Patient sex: M
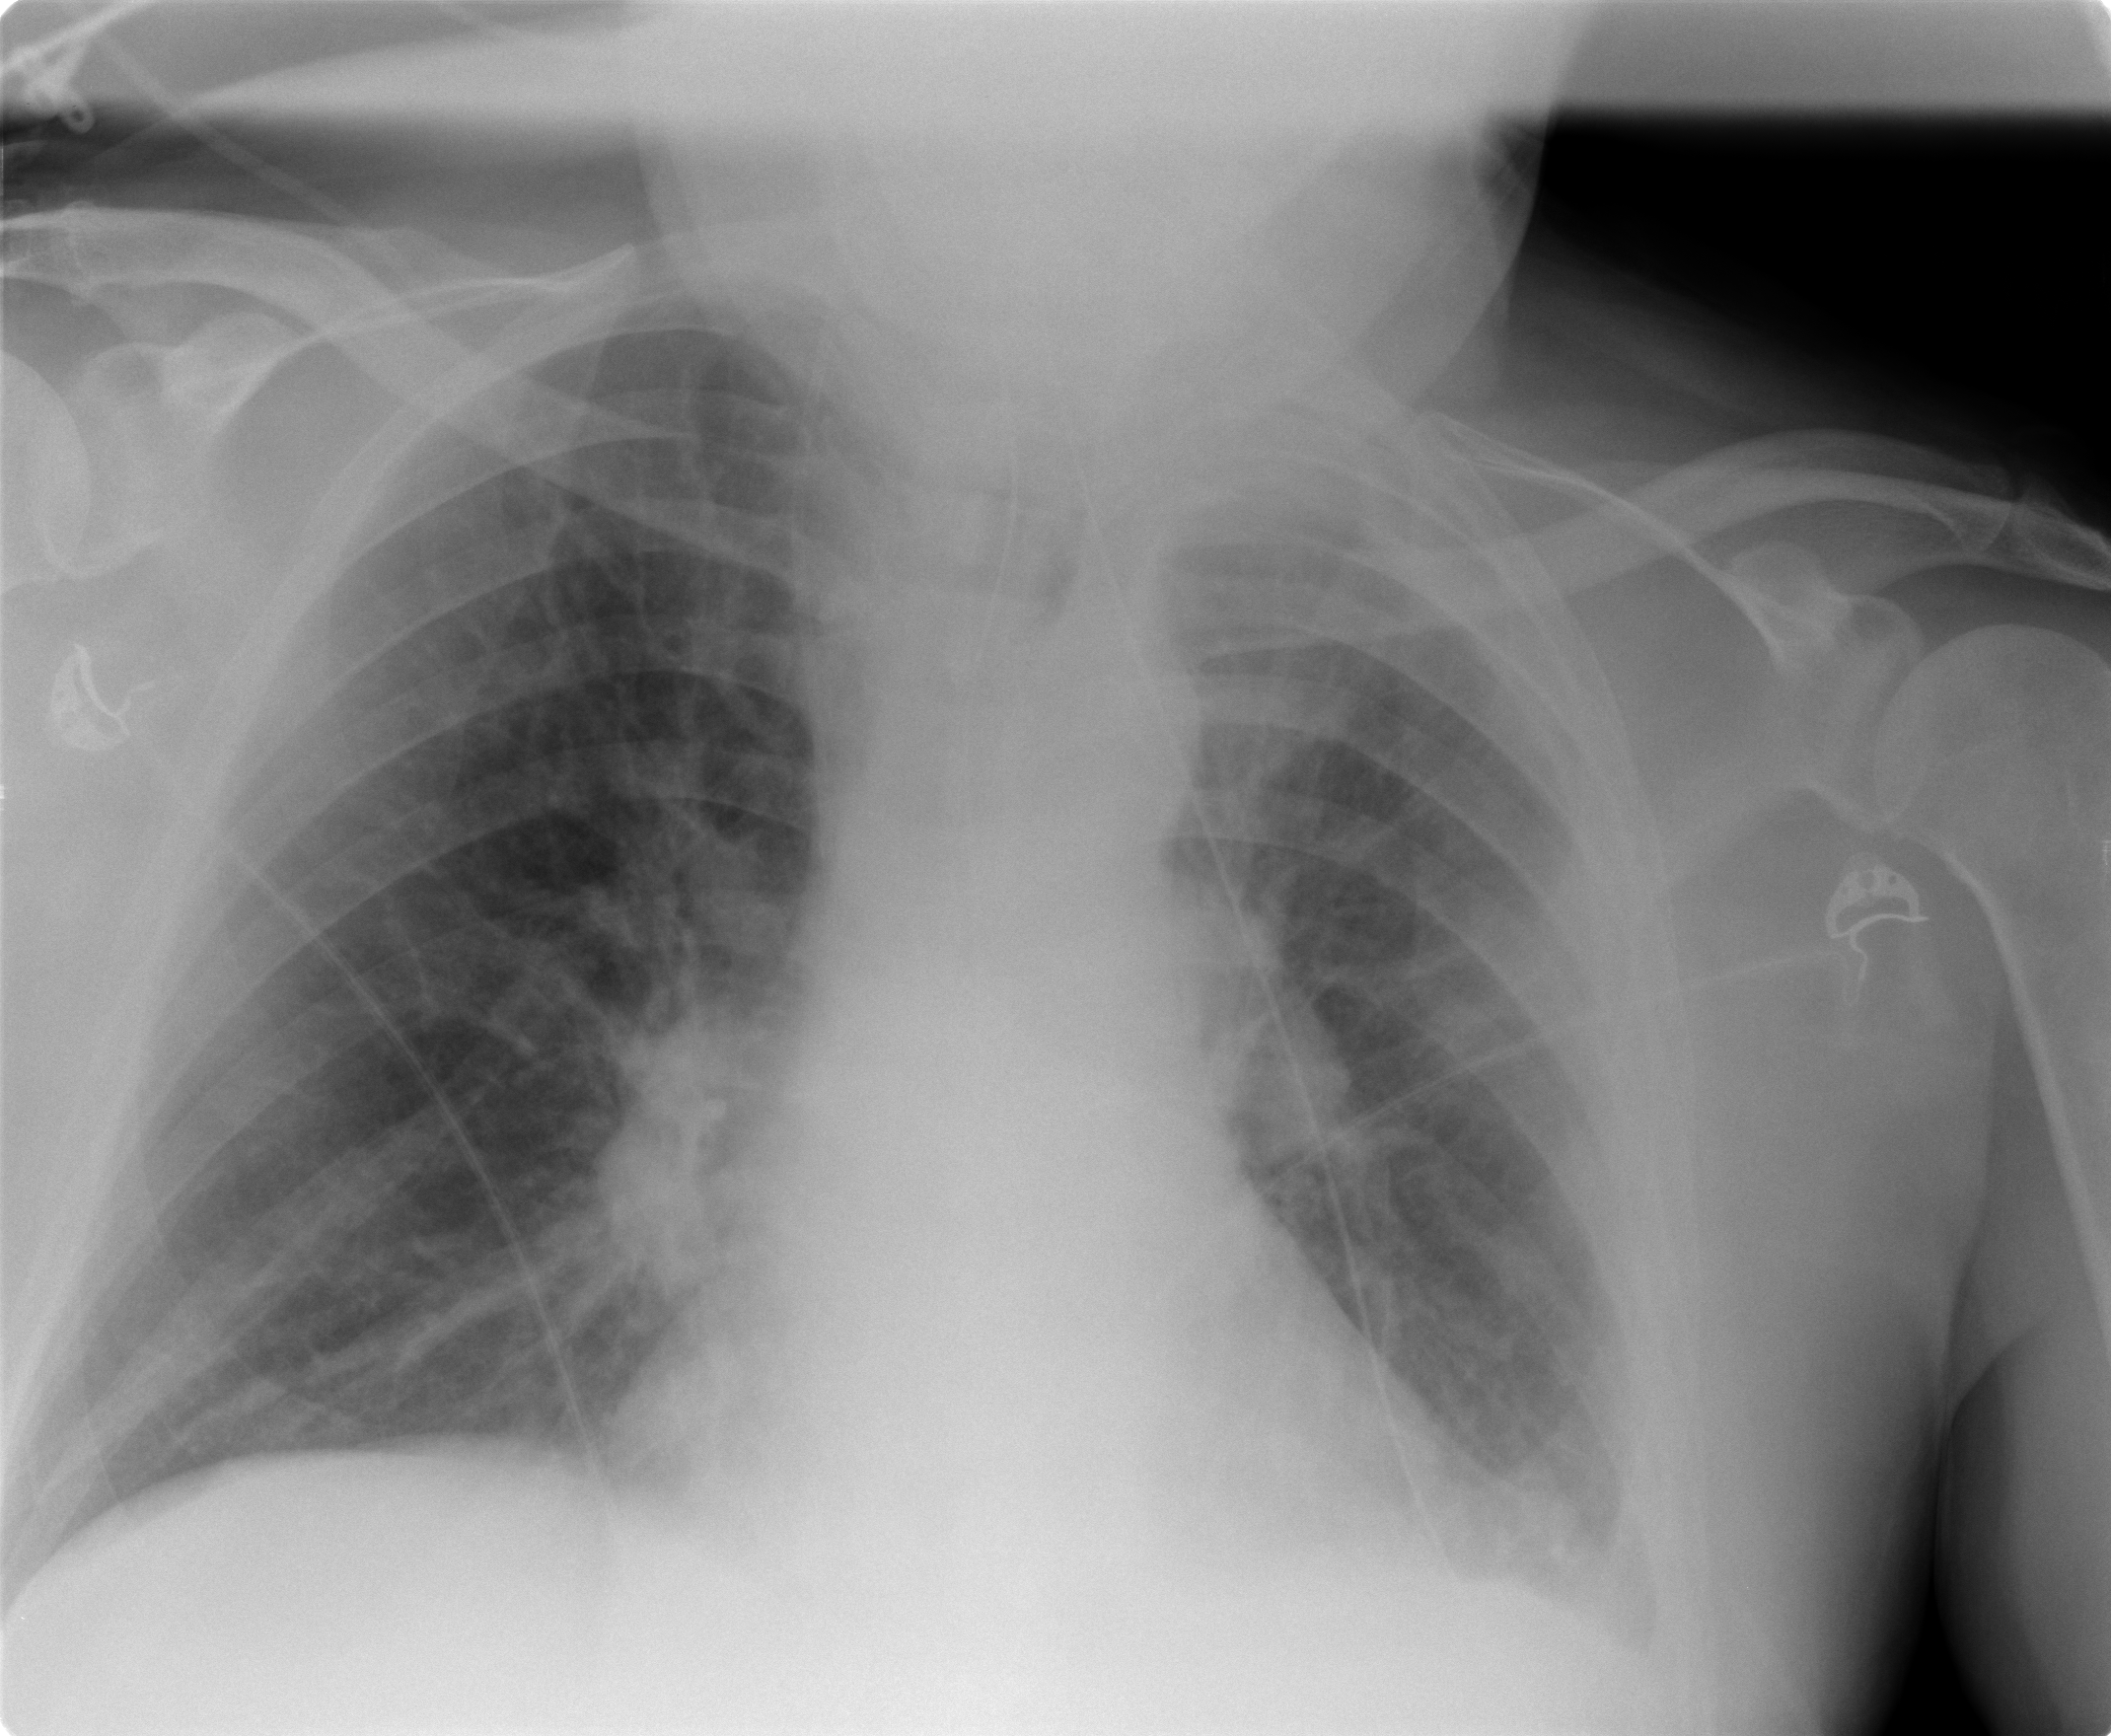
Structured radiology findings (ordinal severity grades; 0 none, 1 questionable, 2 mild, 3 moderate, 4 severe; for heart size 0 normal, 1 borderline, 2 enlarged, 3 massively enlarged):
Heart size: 0
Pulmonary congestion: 2
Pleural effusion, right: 0
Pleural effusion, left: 2
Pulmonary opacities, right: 0
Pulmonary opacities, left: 0
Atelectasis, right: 2
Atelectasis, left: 2